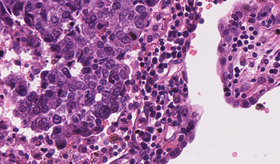
Tumor epithelial tissue: yes
Tumor-associated stroma tissue: yes
Normal tissue: no